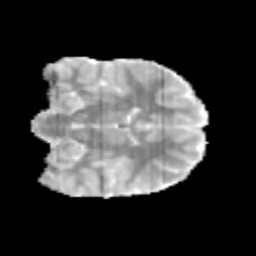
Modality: MD
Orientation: coronal
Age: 9
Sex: male
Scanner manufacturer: siemens
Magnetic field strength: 3 T
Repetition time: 3.8 s
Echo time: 0.07 s